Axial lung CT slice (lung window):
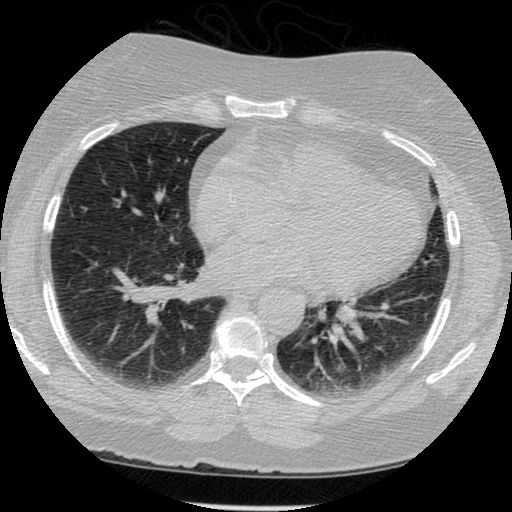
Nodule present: no